Brain MRI, modality: hrT2
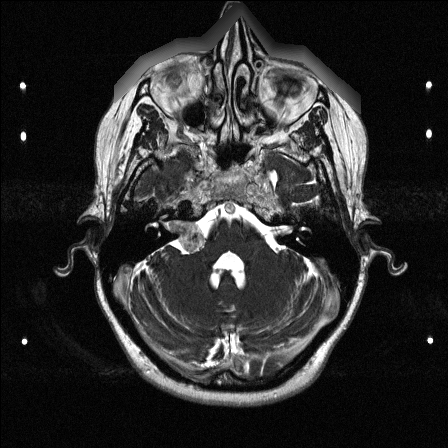